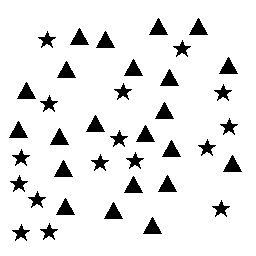
Squares: 0
Triangles: 22
Stars: 16
Total shapes: 38